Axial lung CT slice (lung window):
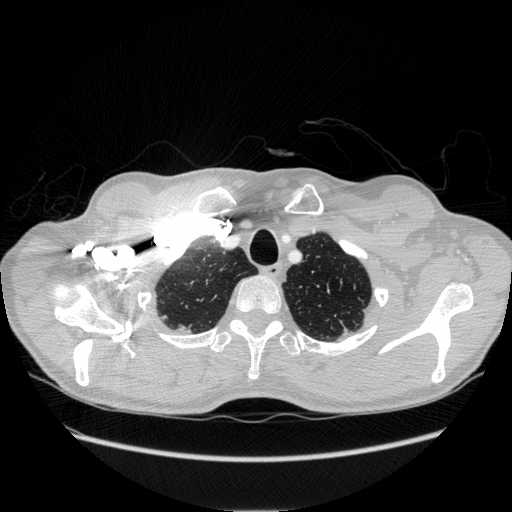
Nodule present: no